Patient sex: M
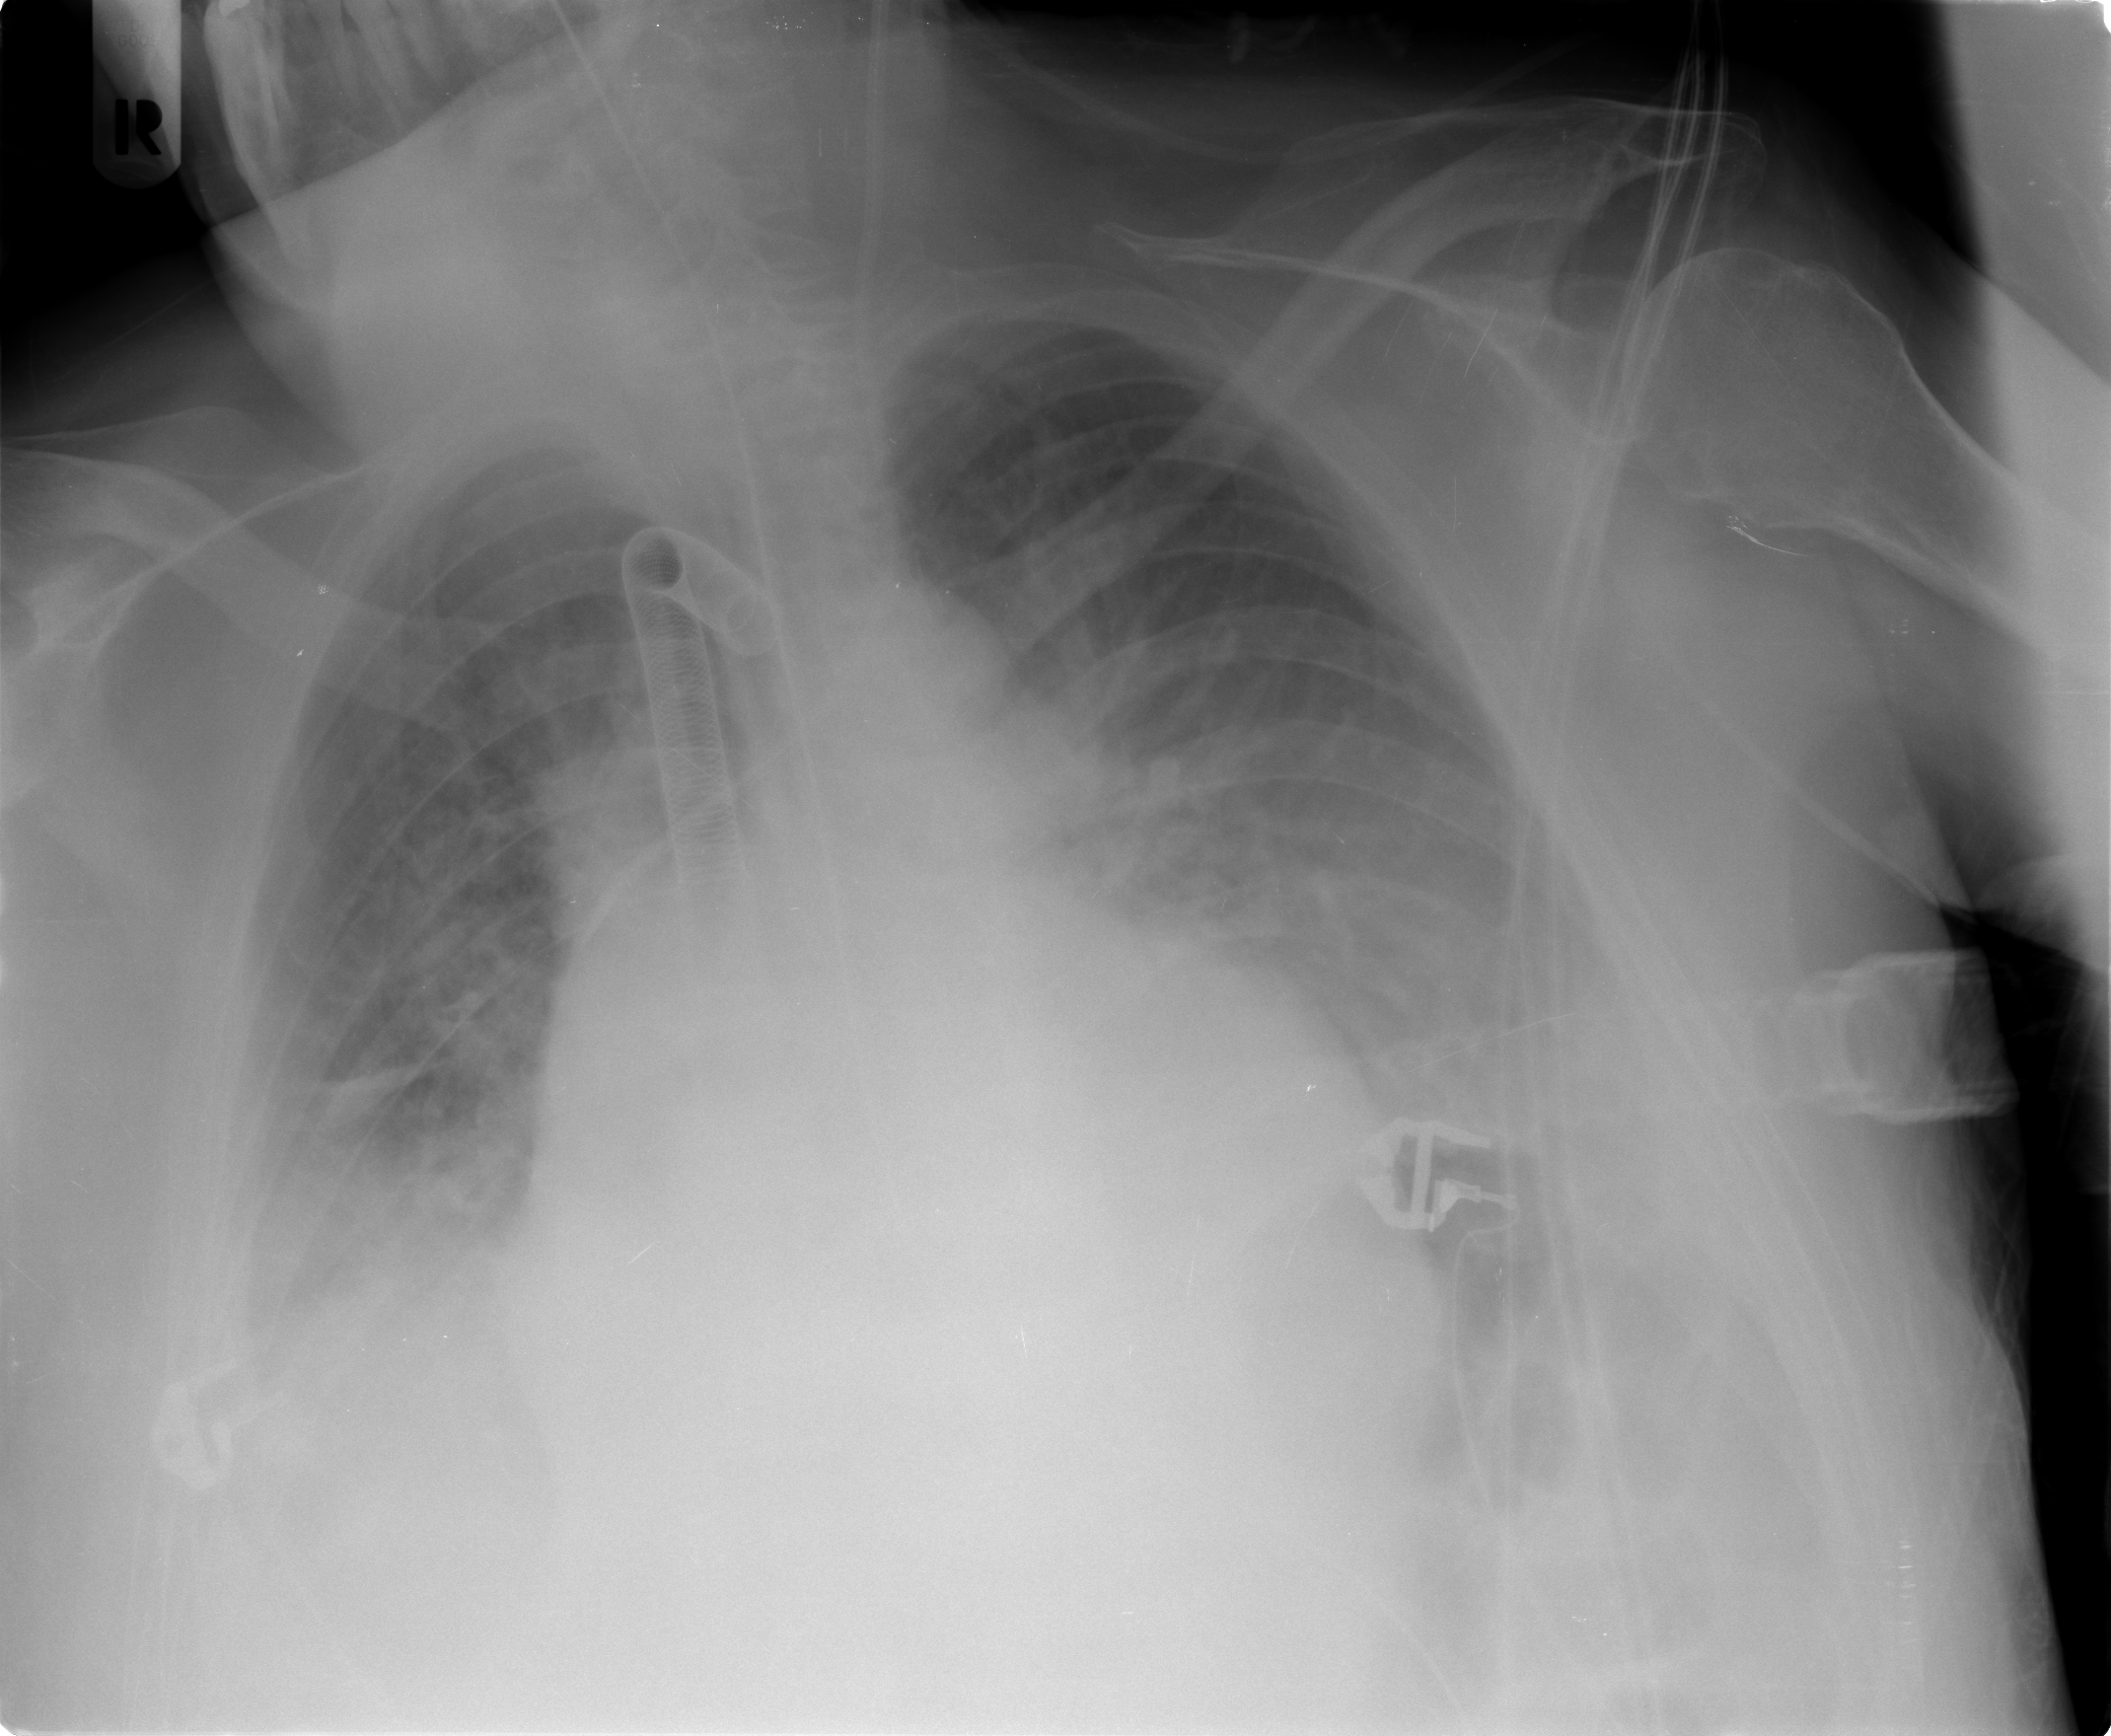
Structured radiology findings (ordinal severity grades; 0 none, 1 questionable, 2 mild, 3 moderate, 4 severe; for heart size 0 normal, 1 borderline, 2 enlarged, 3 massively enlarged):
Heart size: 3
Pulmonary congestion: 3
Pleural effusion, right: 3
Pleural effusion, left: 3
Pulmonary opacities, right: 2
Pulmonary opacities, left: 2
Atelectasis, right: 3
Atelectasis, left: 3